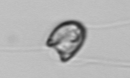
Label: flagellate_morphotype1